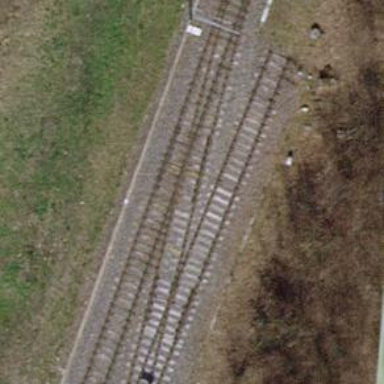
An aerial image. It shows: Railway track with contact line for electrification.